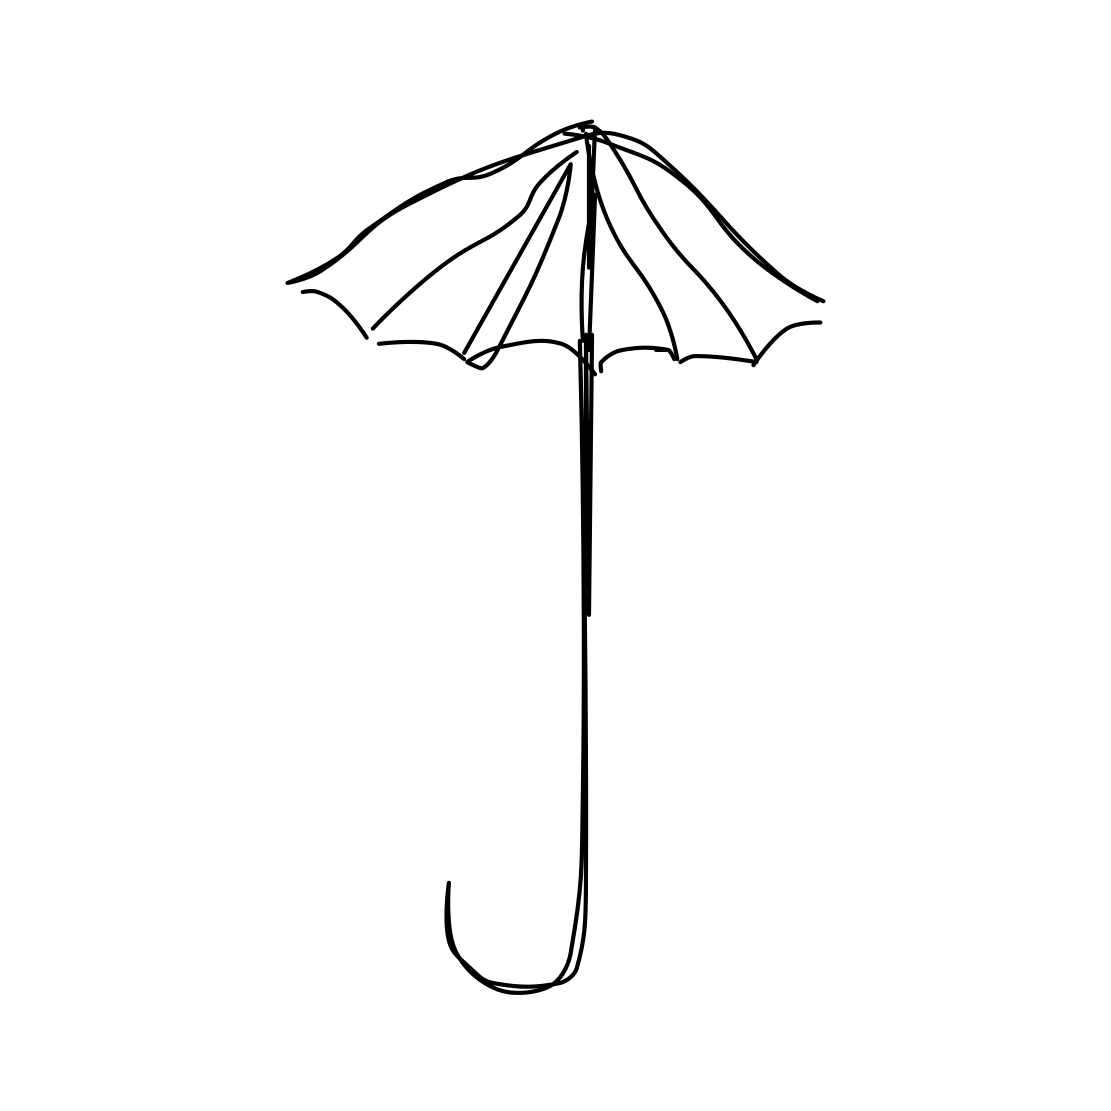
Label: umbrella